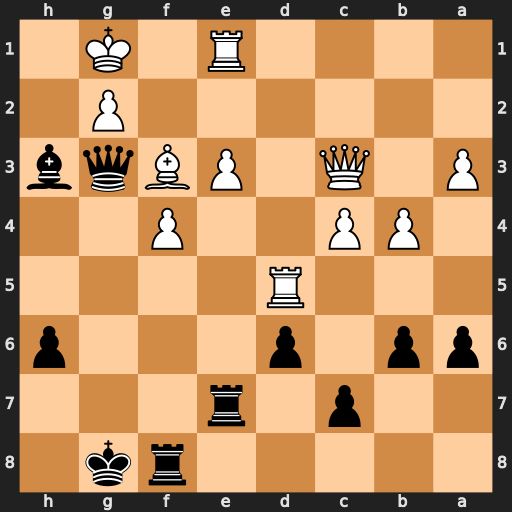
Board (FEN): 5rk1/2p1r3/pp1p3p/3R4/1PP2P2/P1Q1PBqb/6P1/4R1K1
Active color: b
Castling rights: -
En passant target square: -
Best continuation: Rxf4 exf4 Rxe1+ Qxe1 Qxe1+